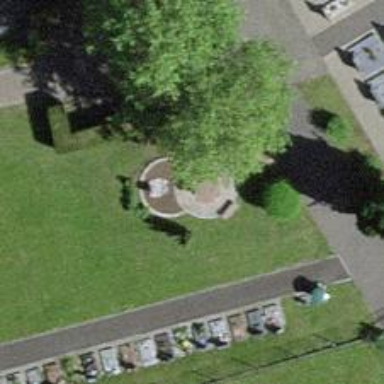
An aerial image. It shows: Columbarium tomb with historic significance.